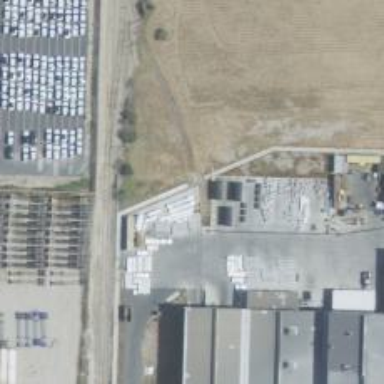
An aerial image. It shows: Rail spur service.